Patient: sex M, age 62
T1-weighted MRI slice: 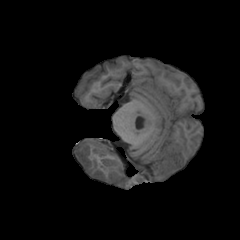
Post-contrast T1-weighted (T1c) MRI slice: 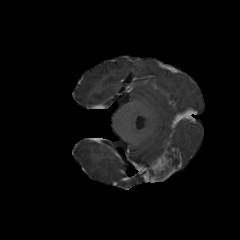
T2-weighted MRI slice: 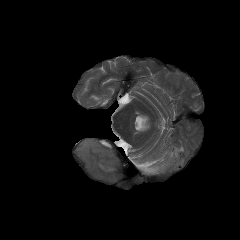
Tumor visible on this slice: yes
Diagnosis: Glioblastoma, IDH-wildtype
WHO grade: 4